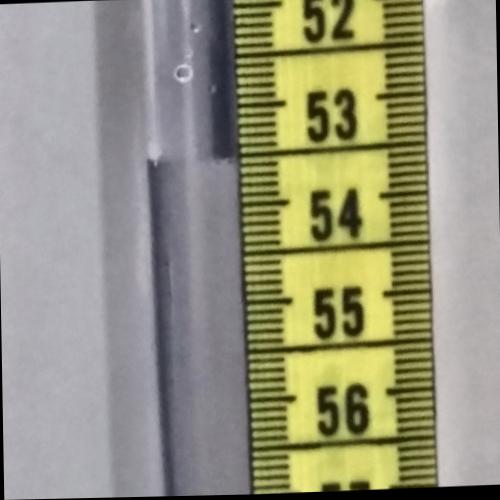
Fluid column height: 53.5 cm